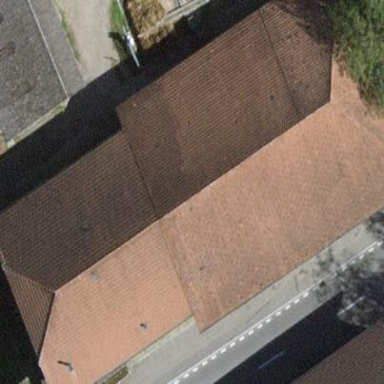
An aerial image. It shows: Farm building with half-hipped roof shape.